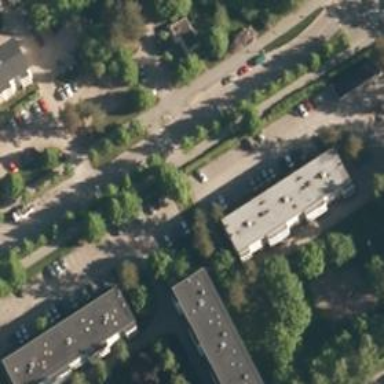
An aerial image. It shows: Asphalt cycleway.